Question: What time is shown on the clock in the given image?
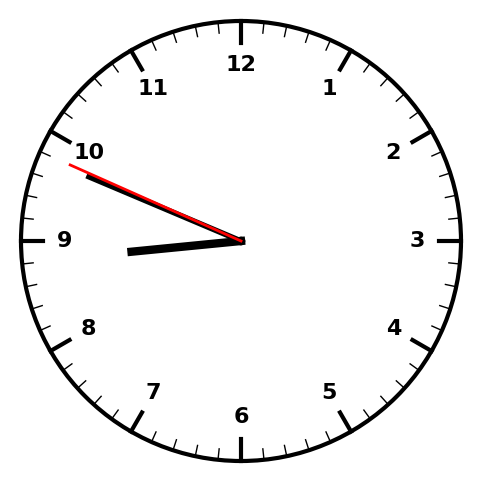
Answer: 08:48:49